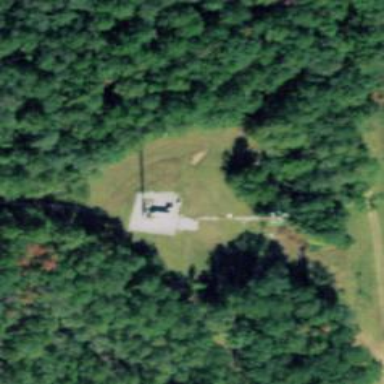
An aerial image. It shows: Communication mast tower.